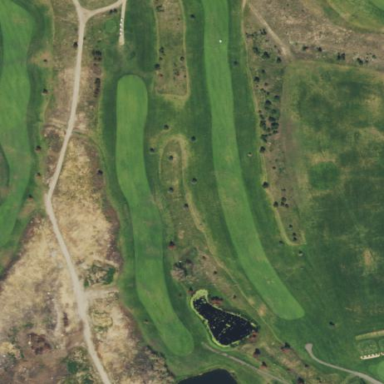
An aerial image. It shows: Area of rough grass used for golf.